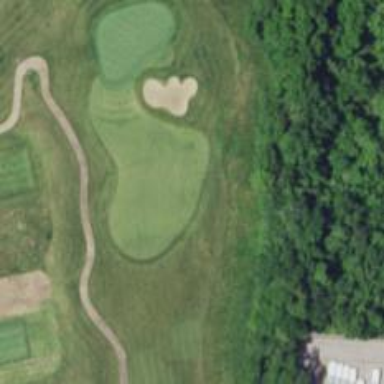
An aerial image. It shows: Golf fairway surrounded by grass.